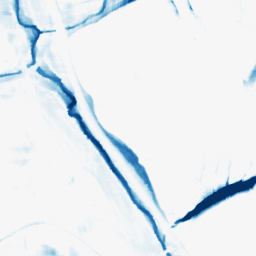
Category: morphological
Decomposition family: morphological_rect
Decomposition parameters: operation: closing
width: 20
height: 20
Upsampling method: linear_exact
Upsampling parameters: scale: 8
Upsampling scale: 8